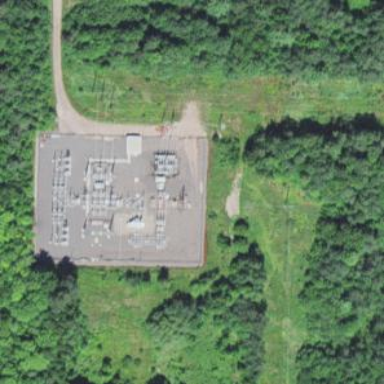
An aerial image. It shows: Power substation.